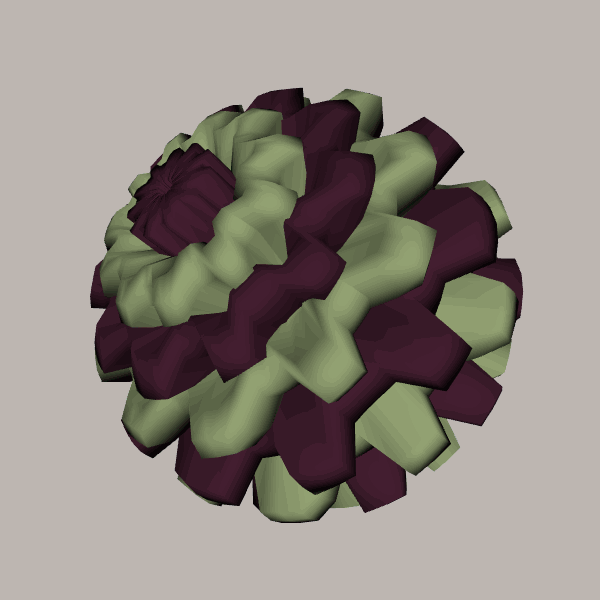
Background: light